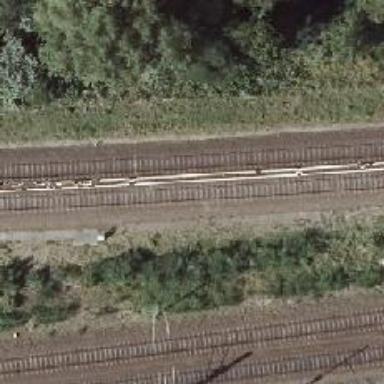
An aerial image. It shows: Light rail electrified railway.